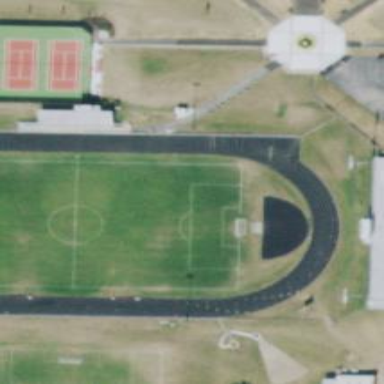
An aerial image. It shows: Athletics track located in leisure land area.